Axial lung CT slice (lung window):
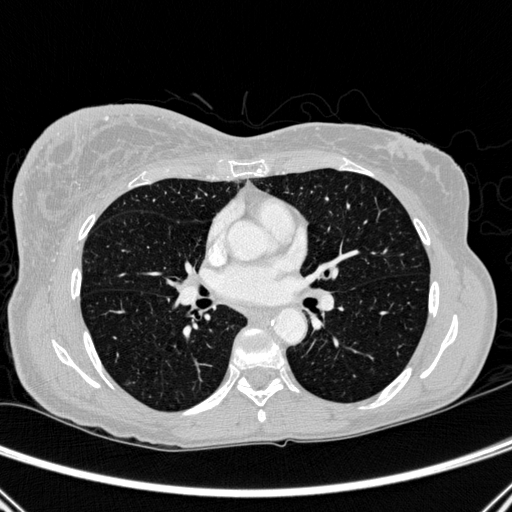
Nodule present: no